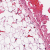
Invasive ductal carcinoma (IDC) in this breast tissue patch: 0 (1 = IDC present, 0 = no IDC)